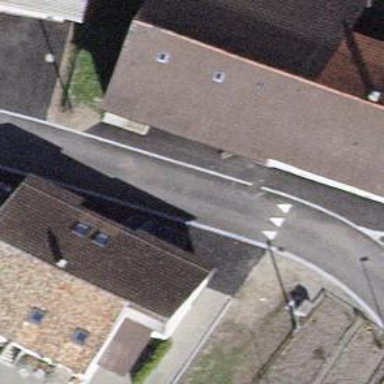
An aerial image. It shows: Asphalt road in residential area.